Field crop: tomato
Growth stage: 1
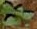
Species: solanum